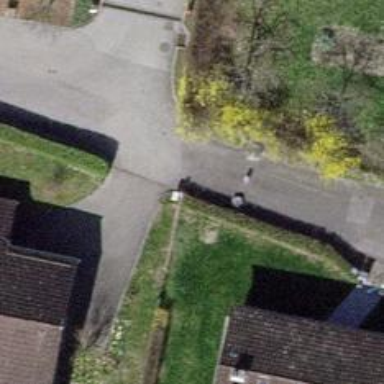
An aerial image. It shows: Cycle barrier.